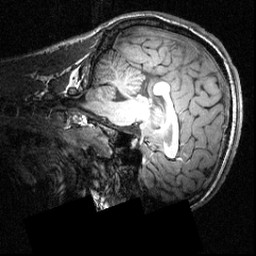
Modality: T1w
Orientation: sagittal
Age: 20
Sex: male
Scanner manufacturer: siemens
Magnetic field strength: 3.951 T
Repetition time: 1.5 s
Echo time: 0.00335 s